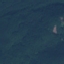
Land use / land cover class: Forest